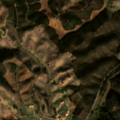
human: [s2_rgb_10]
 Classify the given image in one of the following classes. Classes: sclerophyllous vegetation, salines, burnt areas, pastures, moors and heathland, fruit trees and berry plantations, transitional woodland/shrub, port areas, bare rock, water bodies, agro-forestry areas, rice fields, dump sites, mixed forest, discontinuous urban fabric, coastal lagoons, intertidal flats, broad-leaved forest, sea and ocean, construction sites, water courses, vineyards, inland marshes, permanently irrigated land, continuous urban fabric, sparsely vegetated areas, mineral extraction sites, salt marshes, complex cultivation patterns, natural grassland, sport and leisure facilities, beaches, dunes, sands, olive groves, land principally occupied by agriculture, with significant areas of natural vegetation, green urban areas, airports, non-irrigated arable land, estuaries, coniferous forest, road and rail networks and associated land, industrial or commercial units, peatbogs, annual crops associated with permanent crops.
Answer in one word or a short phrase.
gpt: non-irrigated arable land, olive groves, pastures, land principally occupied by agriculture, with significant areas of natural vegetation, broad-leaved forest, transitional woodland/shrub